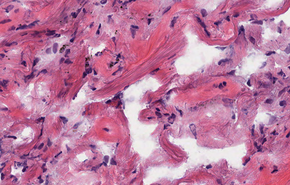
Tumor epithelial tissue: no
Tumor-associated stroma tissue: no
Normal tissue: yes